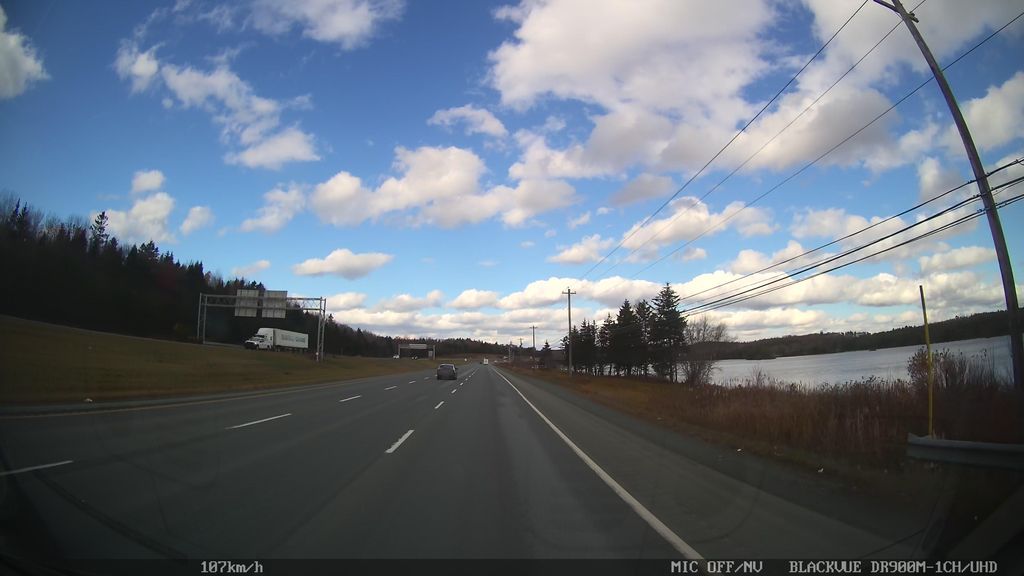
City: halifax